Interaction volume radius: 5 \u00c5
Interaction volume height: 15 \u00c5
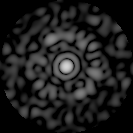
Disorder parameter: 0.8423